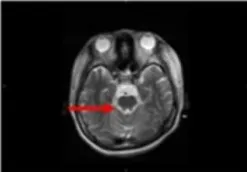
(A-E) Axial and sagittal T2-weighted MRI at 7 months following hospitalization revealed hyperintensities in the bilateral thalamus (arrow in A), tegmental area of the midbrain (arrow in B), pons (arrow in C), medulla (arrow in D), and the cervical and thoracic spinal cord (new lesions, hollow arrow in E). The previously identified lesions had decreased in size because of atrophy.
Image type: radiology (mri)